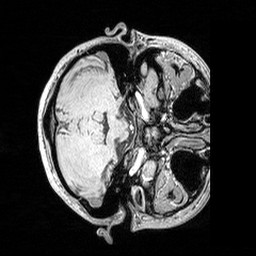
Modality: MP2RAGE
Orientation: axial
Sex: female
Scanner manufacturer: siemens
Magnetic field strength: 3 T
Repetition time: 5 s
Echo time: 0.00292 s